Question: If I have an B-Tree of with the following data in it...

and I need to add 2 to the tree; do I...
1. add the 2 to the node (making it invalid, as it now has 4 keys), then split the node, taking the value 2 as the middle value and propagating it up
OR
1. do I not add the 2, take 3 as the middle value, propagate 3 up, then add 2 into the correct node?
Excuse the poor diagram.
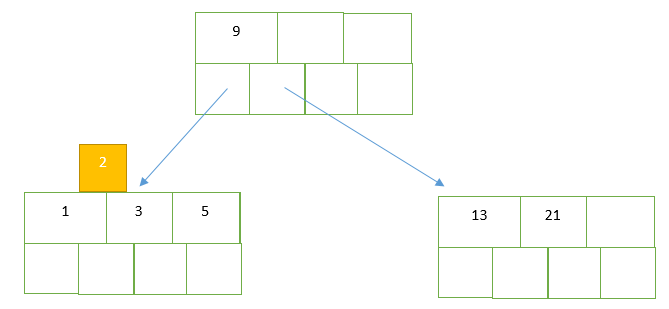
Answer: You perform the first option. For a B-tree of any order you always add the node then perform splits that propagate upwards. For a great interactive demonstration of a variety of basic (insert, delete, search) operations on data structures, there is a useful algorithm visualization page I go to located <URL>. Find the B-tree page and you will find that it performs option 1.